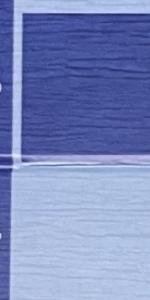
Label: Empty